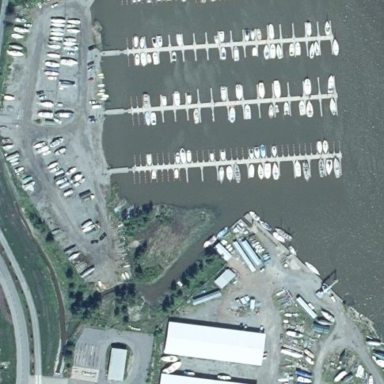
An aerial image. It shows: Marina on leisure land.